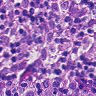
Metastatic tissue present: no